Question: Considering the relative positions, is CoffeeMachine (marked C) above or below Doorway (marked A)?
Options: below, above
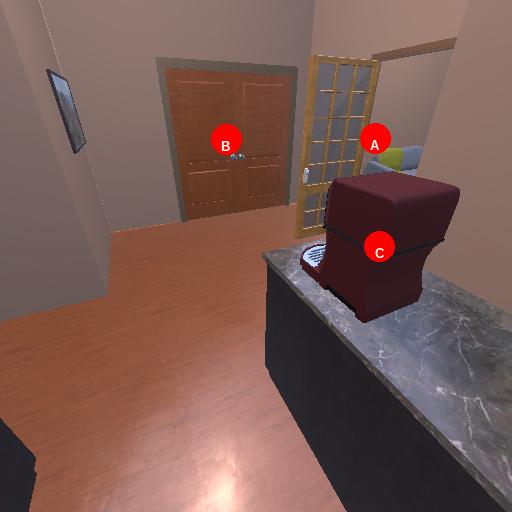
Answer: below